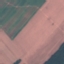
Label: AnnualCrop